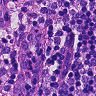
Metastatic tissue present: no